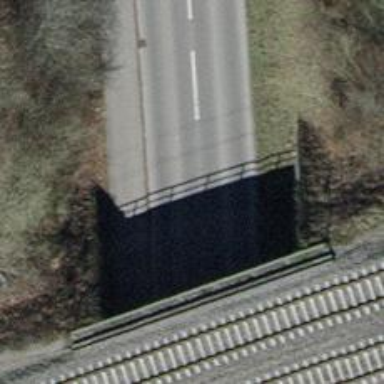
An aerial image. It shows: Unclassified road with asphalt surface going through tunnel.